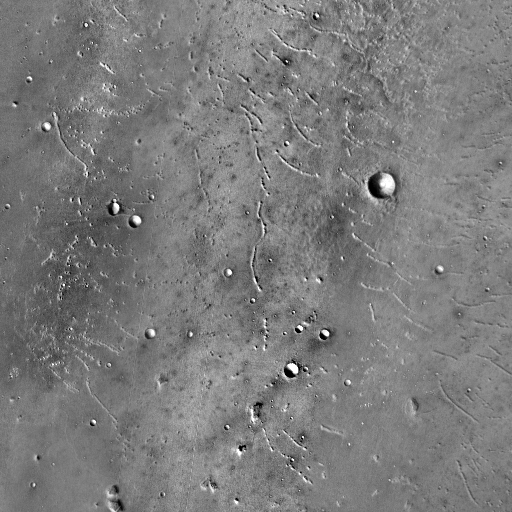
Crater classes present: Background, Other, Layered